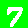
Digit: 7